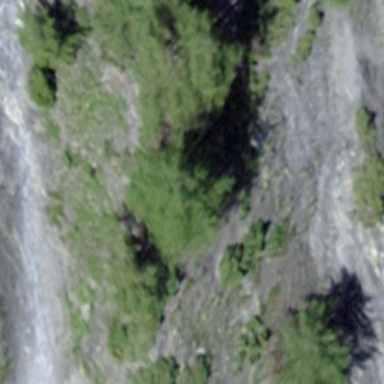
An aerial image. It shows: Forest area.